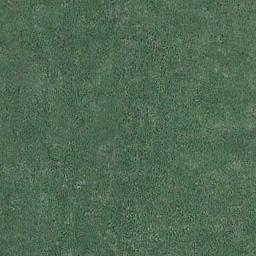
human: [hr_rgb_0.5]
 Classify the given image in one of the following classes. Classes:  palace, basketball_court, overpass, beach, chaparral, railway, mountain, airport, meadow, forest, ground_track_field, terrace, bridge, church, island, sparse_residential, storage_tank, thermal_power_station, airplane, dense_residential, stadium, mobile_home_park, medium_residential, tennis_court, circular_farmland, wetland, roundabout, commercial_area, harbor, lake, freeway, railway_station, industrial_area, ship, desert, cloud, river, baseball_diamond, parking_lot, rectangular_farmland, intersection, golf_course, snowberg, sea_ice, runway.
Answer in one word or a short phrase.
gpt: meadow